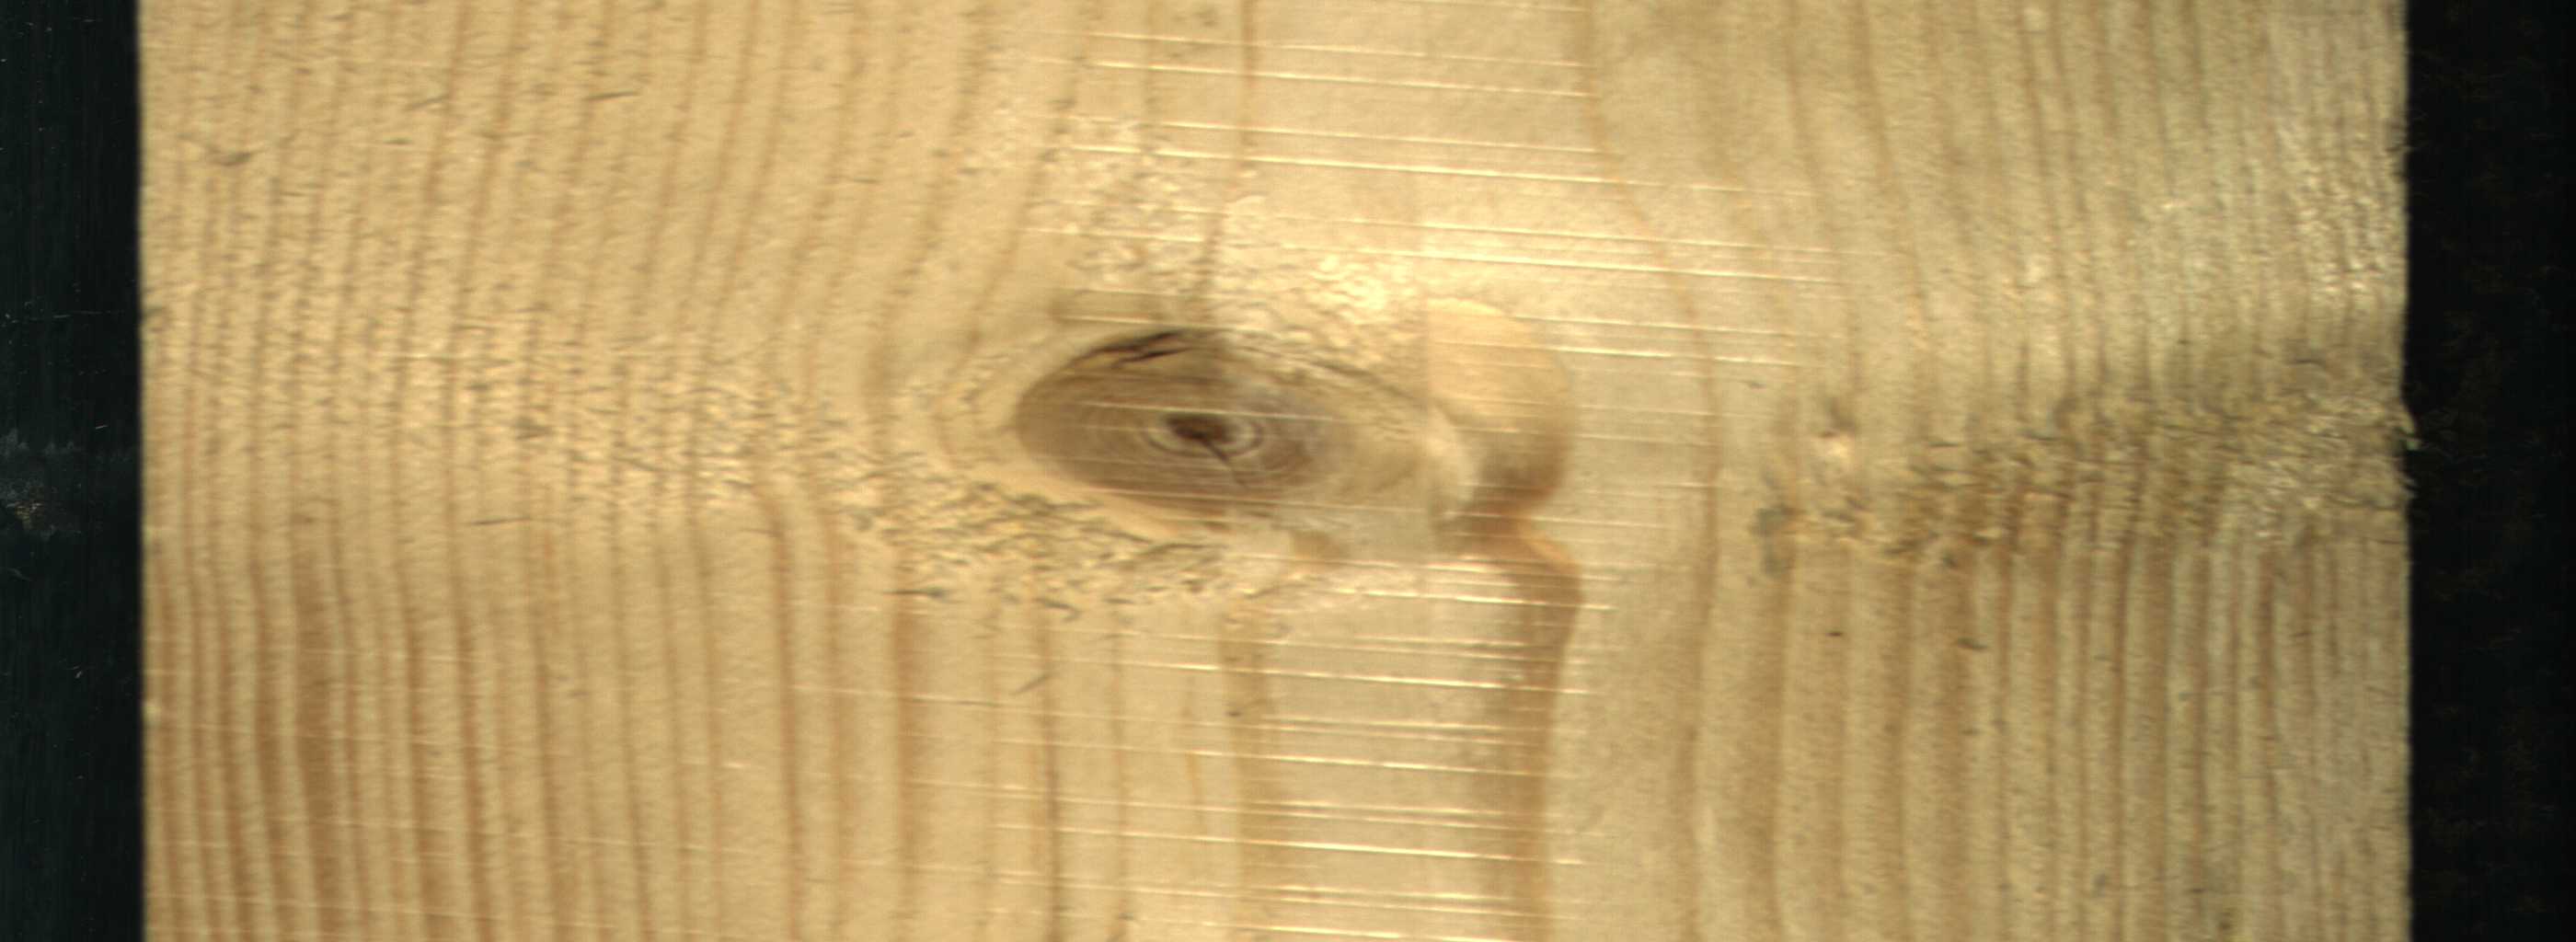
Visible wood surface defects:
Live_Knot